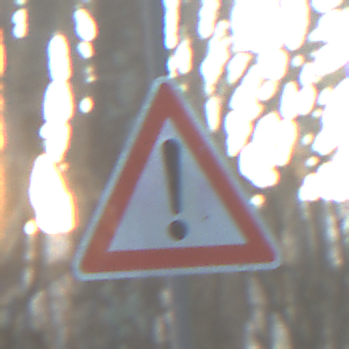
Verkehrszeichen: Gefahrenstelle
Umgebung: Outdoor, Nature
Tageszeit: SunriseSunset
Wetter: Clear
Licht: Natural
Jahreszeit: Winter
Kontrast: LowContrast